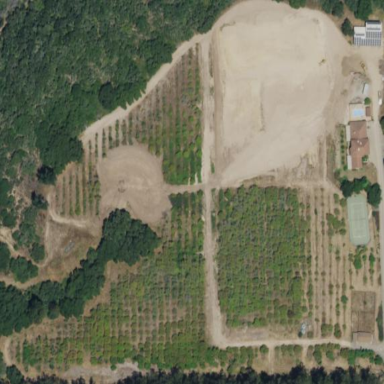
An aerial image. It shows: Orchard.